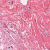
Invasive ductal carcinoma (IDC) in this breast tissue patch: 0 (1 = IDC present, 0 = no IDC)